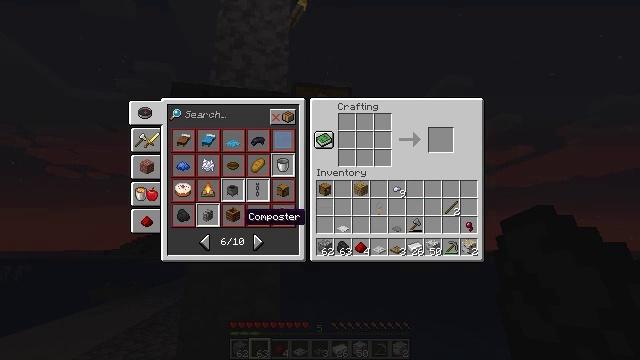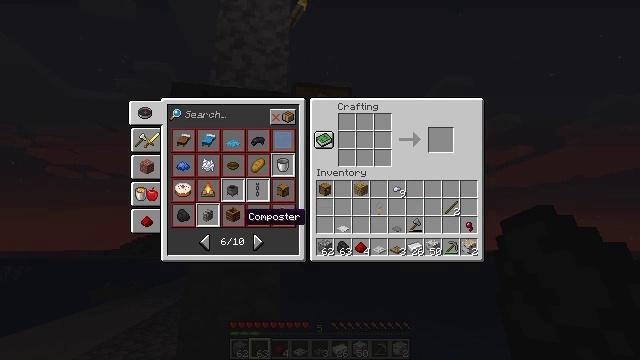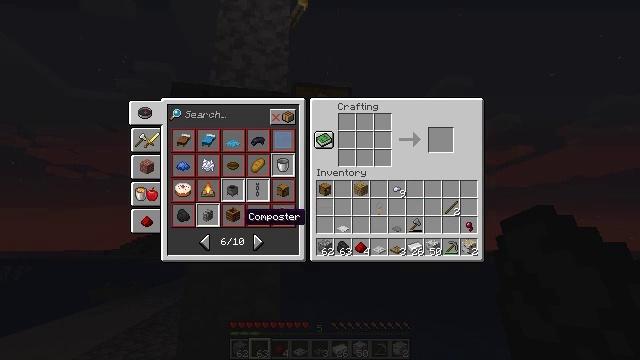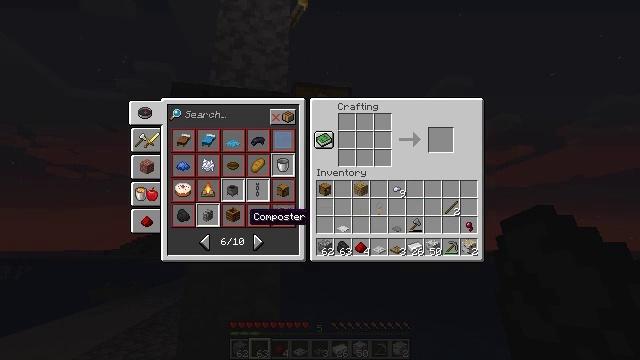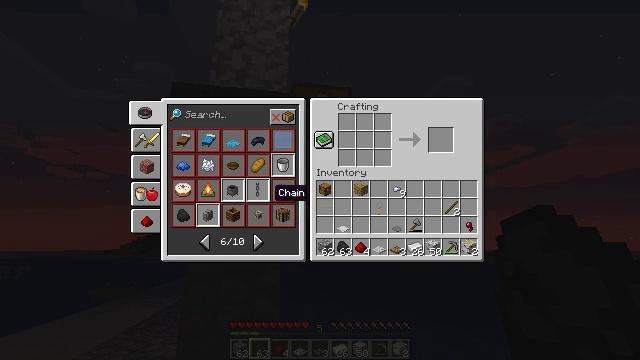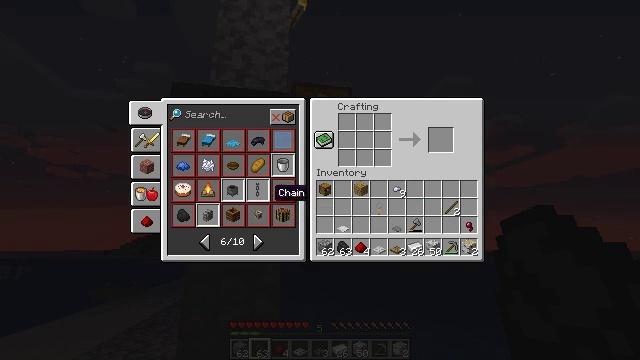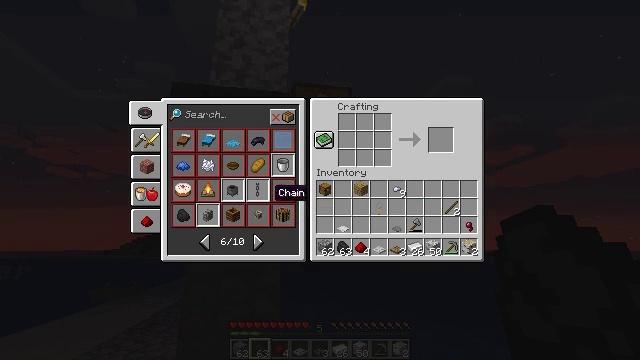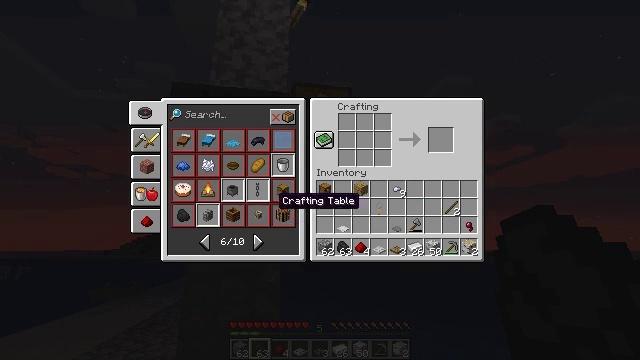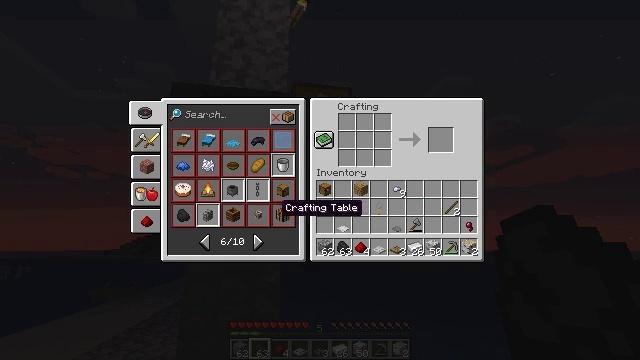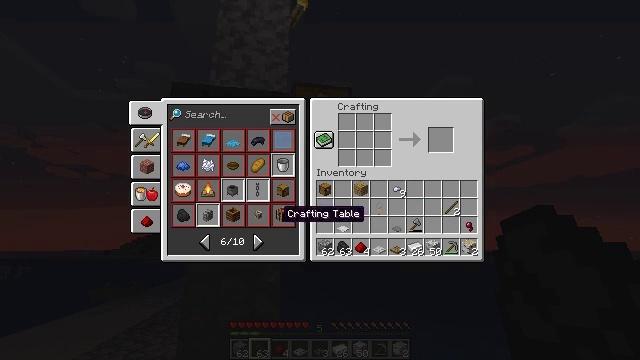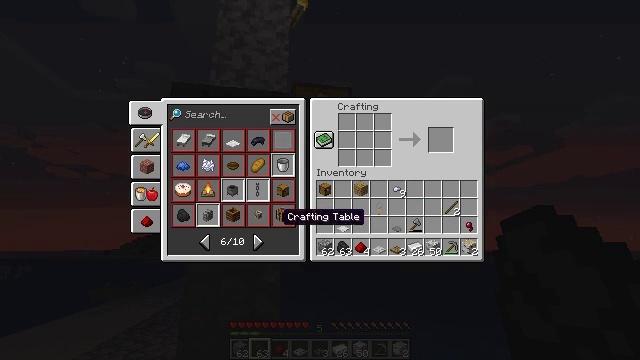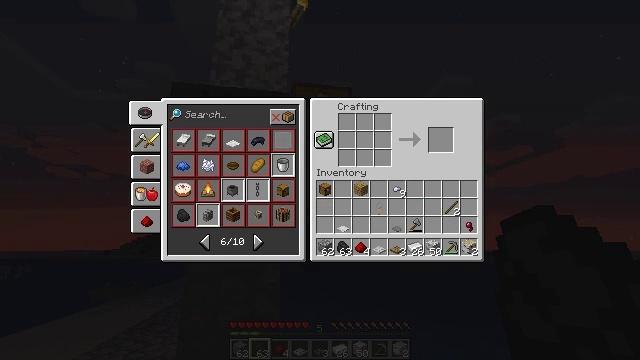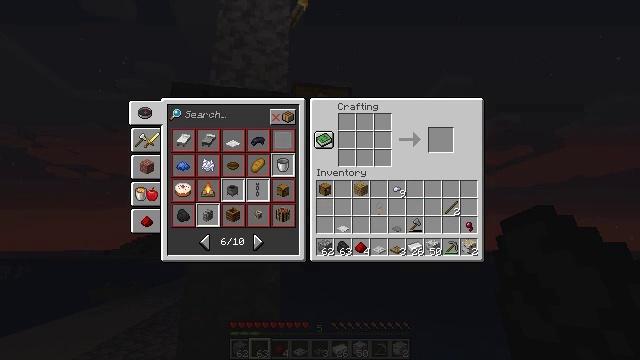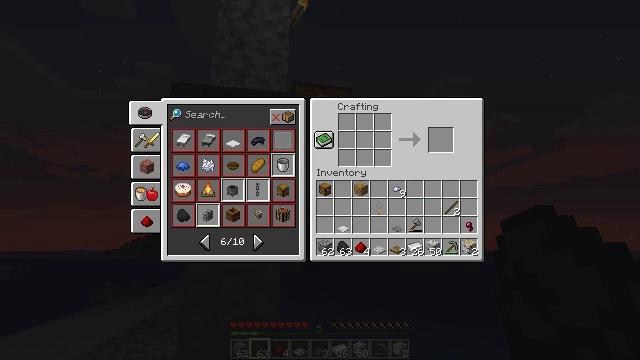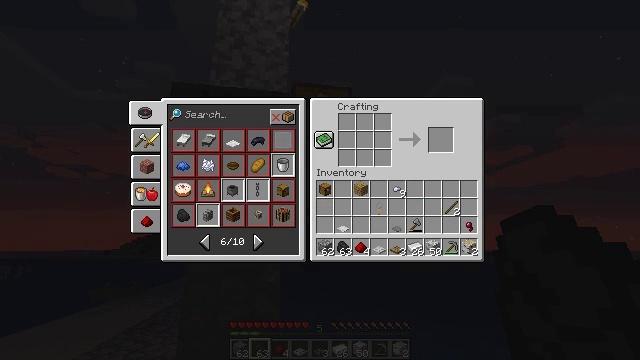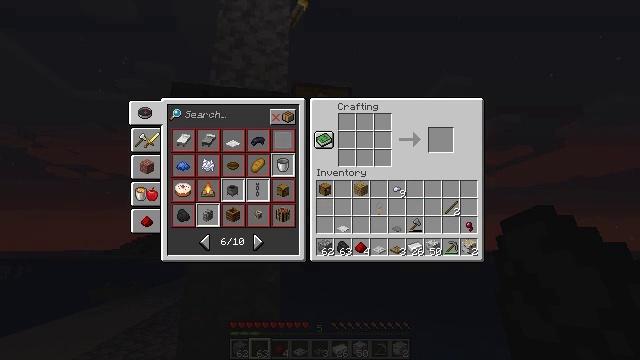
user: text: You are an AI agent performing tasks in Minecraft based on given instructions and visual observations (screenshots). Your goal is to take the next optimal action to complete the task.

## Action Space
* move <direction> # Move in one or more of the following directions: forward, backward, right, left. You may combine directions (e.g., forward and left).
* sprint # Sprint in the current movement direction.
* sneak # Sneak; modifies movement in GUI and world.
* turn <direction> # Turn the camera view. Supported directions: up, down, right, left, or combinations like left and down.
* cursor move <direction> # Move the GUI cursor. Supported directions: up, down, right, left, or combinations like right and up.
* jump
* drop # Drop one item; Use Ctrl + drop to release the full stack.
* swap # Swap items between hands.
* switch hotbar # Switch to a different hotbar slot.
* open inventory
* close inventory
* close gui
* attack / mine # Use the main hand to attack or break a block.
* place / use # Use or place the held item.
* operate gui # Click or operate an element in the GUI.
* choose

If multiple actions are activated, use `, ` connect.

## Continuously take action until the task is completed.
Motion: motion action
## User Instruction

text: Craft a detector rail.
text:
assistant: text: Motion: no_op
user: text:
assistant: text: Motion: no_op
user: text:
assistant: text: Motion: no_op
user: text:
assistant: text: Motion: cursor move right and up
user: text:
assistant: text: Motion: no_op
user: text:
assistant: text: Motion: no_op
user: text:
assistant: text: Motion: cursor move down
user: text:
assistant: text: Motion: cursor move down
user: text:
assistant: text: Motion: no_op
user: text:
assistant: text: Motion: no_op
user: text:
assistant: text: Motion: no_op
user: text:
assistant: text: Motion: no_op
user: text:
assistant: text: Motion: no_op
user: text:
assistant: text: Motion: no_op
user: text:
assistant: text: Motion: no_op
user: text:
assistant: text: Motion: no_op
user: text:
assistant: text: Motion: no_op
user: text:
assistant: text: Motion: no_op
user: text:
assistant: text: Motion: no_op
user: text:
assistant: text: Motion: no_op
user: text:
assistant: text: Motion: no_op
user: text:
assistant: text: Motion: no_op
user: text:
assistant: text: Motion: no_op
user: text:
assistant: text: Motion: no_op
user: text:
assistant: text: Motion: no_op
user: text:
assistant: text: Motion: no_op
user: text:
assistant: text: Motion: no_op
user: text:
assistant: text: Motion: no_op
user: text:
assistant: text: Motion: no_op
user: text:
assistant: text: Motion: no_op